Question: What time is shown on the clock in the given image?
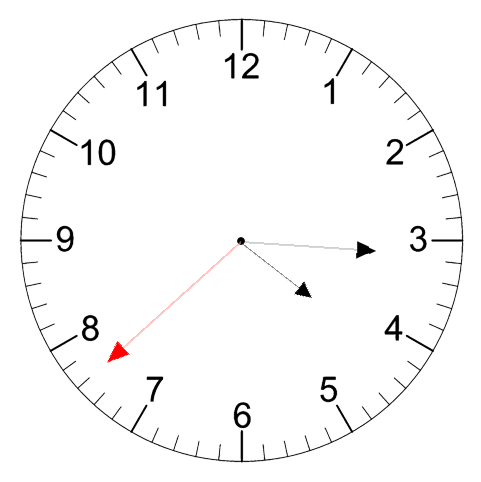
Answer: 04:15:38